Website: home-depot
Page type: review-order
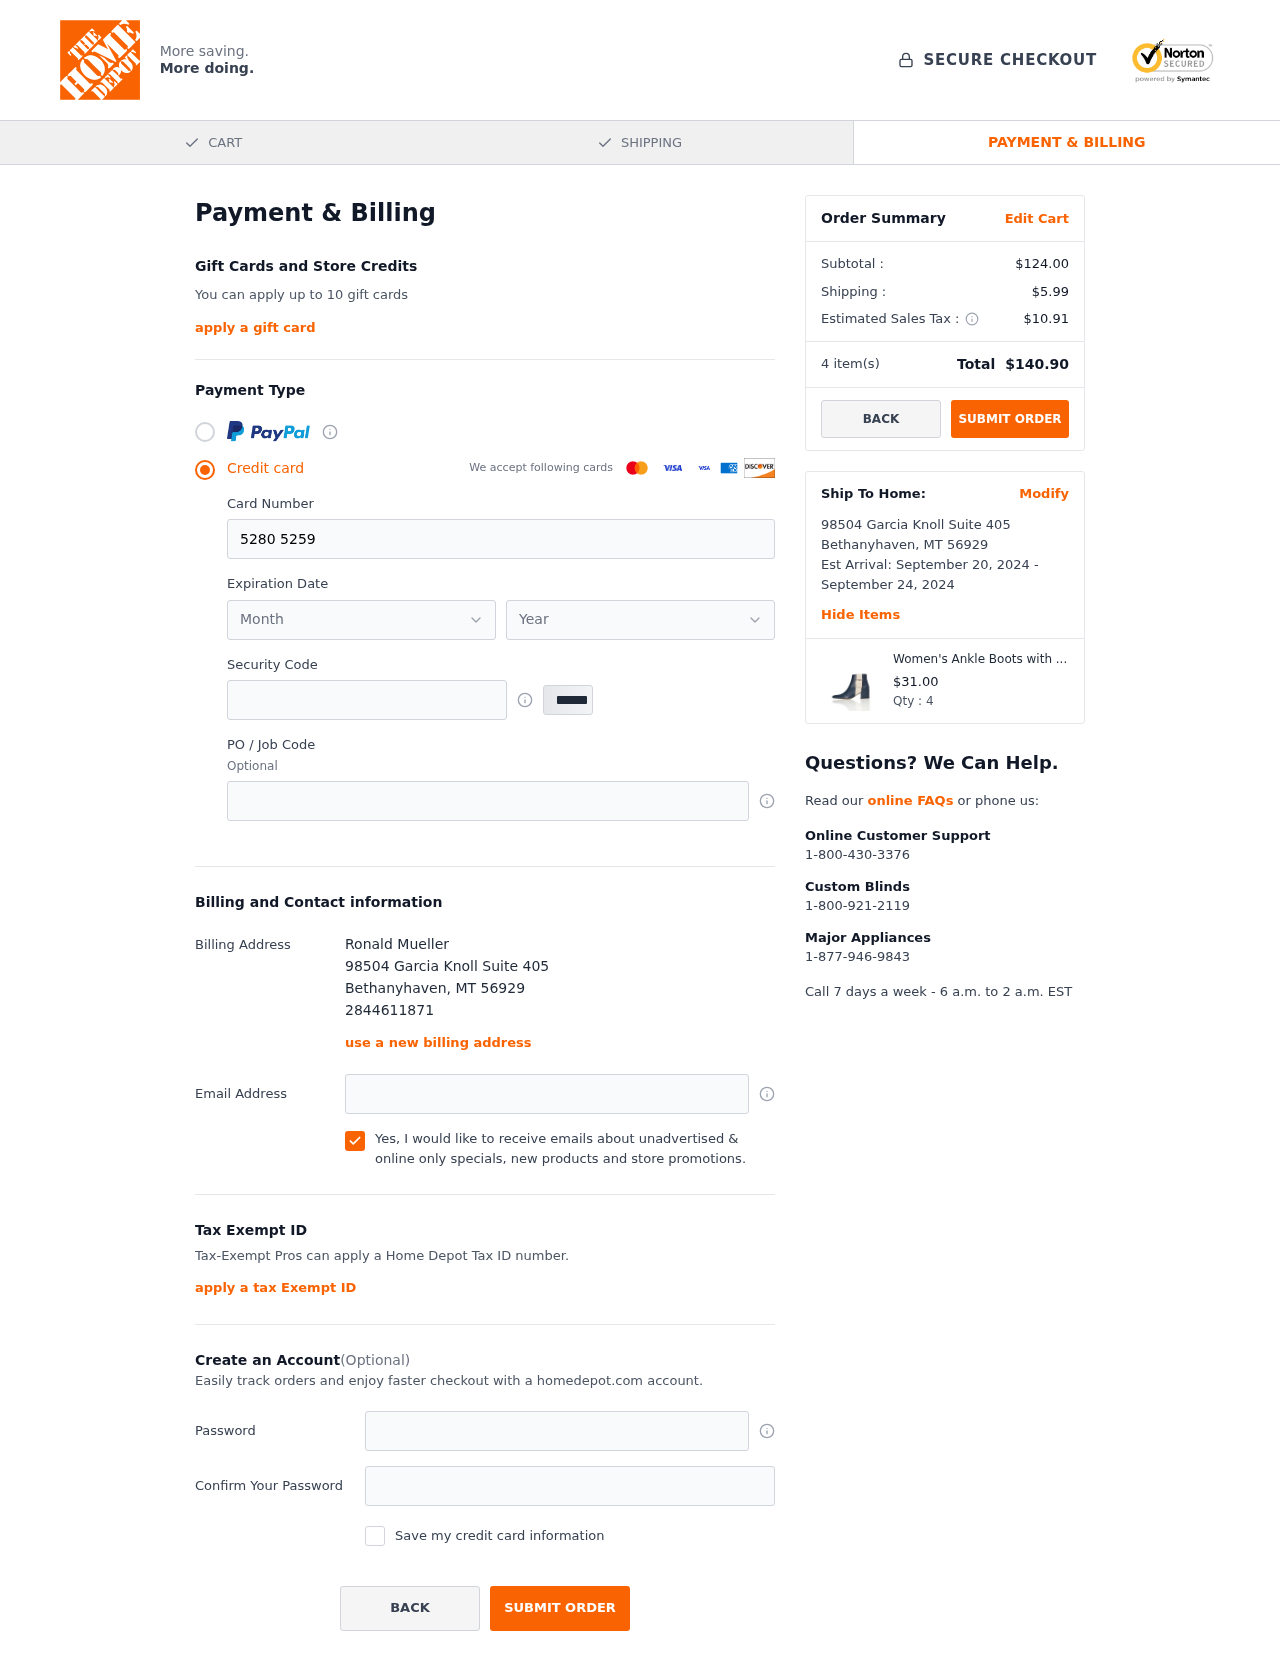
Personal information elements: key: PII_CARD_EXPIRY_MONTH
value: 11
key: PII_CARD_EXPIRY_YEAR
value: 28
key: PII_CITY
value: Bethanyhaven
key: PII_FULLNAME
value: Ronald Mueller
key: PII_PHONE
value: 2844611871
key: PII_POSTCODE
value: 56929
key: PII_STATE_ABBR
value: MT
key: PII_STREET
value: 98504 Garcia Knoll Suite 405
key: PII_CARD_NUMBER
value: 5280 5259 9065 7971
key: PII_CARD_CVV
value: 016
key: PII_EMAIL
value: ronald.mueller@hotmail.com
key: PII_POSTCODE_FULL
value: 56929
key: PII_POSTCODE_NUMERIC
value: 56929
Product elements: key: PRODUCT1_NAME
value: Women's Ankle Boots with Zips and Colour Block Straps
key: PRODUCT1_PRICE
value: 31
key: PRODUCT1_QUANTITY
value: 4
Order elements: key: ORDER_SUBTOTAL
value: $124.00
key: ORDER_SHIPPING_COST
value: $5.99
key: ORDER_TAX
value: $10.91
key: ORDER_NUM_ITEMS
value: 4
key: ORDER_TOTAL
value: $140.90
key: ORDER_SHIPPING_DATE
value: September 20, 2024
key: ORDER_DELIVERY_DATE
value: September 24, 2024